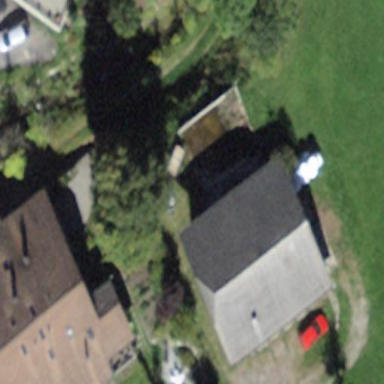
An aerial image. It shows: Rural barn.